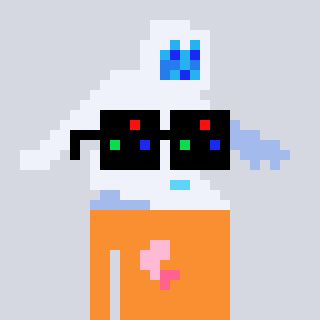
a pixel art character with square black sunglasses, a yeti-shaped head and a orange-colored body on a cool background